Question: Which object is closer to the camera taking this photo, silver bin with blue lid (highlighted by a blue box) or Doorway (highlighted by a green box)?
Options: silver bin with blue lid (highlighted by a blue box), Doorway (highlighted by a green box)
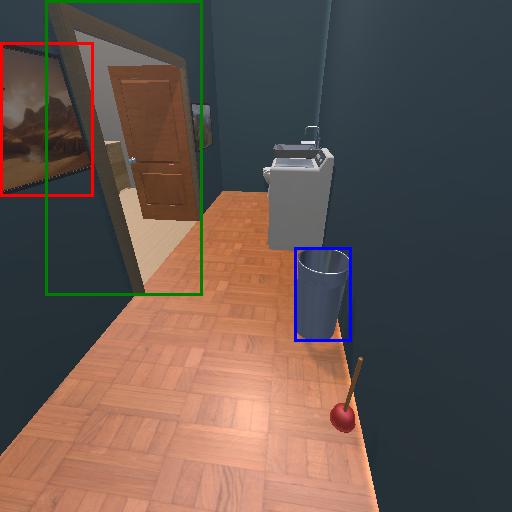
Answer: silver bin with blue lid (highlighted by a blue box)